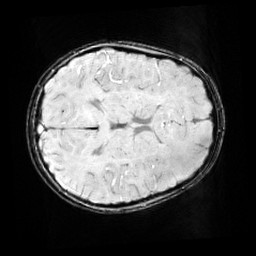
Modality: SWI
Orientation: axial
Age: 10
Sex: male
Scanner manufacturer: siemens
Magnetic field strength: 3 T
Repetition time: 0.027 s
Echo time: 0.02 s